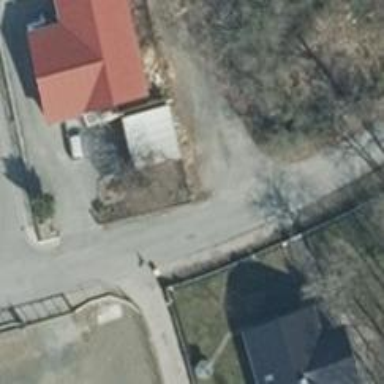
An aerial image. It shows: Residential road with asphalt surface.